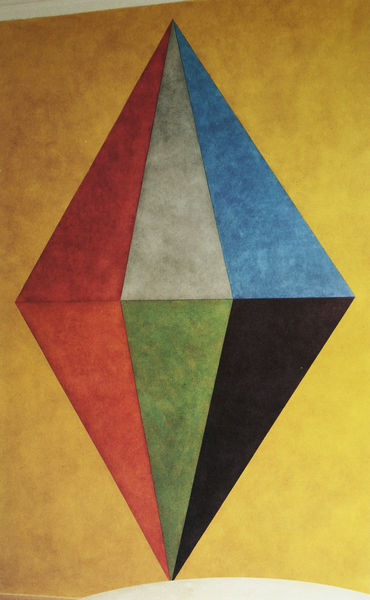
Titel: Installation Bauweraerts, Huyghebaert Residence, Brüssel - Three-sided pyramids base-to-base
Künstler: Sol Lewitt
Standort: Brüssel
Institution: Privatsammlung
Schlagwörter: blau, dreieck, gelb, grün, bunt, grau, orange, schwarz, rot, spitze, spitzen, oben, unten, raute, sol, sechs, dreiecke, lewitt, kreisel, schon wieder, plathonisch